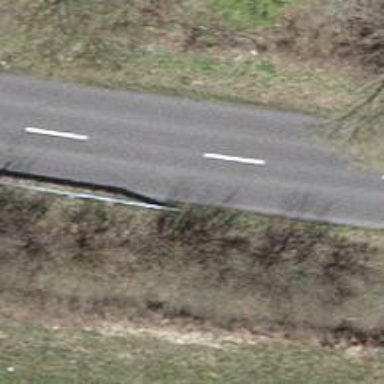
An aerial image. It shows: Secondary road with asphalt surface.